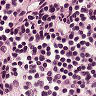
Metastatic tissue present: no